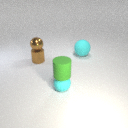
small brown metal sphere behind small green rubber cylinder